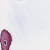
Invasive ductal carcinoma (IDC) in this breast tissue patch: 0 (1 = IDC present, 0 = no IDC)